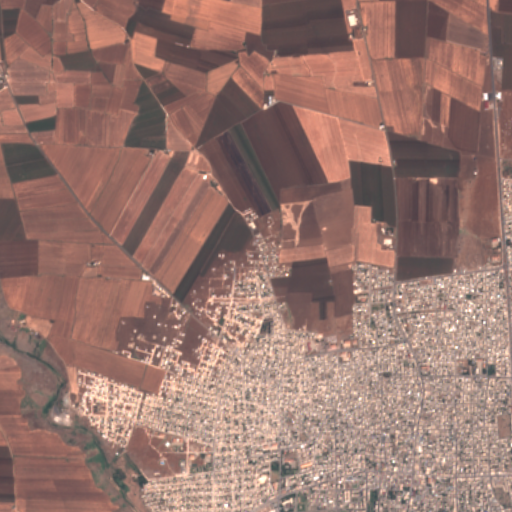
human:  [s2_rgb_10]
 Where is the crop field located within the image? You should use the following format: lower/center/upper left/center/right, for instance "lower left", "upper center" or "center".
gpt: The crop field is located in the lower left of the image.
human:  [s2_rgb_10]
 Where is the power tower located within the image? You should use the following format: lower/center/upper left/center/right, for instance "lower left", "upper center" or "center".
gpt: The power tower is located in the upper right of the image.
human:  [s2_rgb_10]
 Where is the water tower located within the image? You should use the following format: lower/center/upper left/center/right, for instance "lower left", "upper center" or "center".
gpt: The water tower is located in the lower right of the image.
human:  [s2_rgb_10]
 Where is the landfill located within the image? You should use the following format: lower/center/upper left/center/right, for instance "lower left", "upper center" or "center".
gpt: There is no landfill in the image.